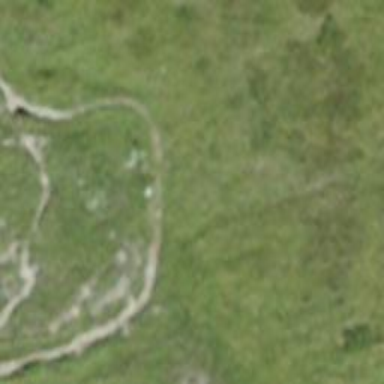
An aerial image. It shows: Path on the ground.